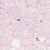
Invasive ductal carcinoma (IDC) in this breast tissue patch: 0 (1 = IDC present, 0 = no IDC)